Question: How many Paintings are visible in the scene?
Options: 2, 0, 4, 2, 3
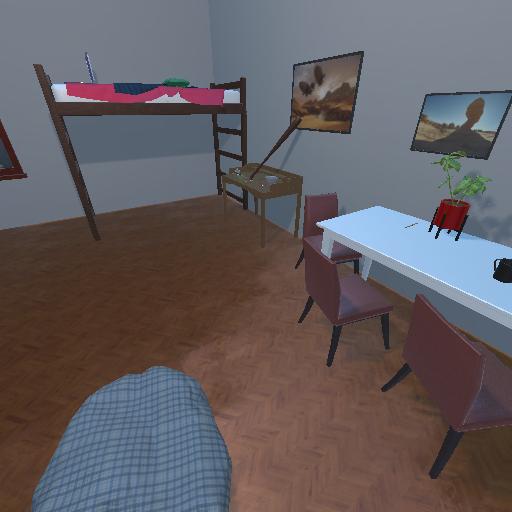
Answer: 2